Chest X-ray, PA view. Patient: 43 years old, sex F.
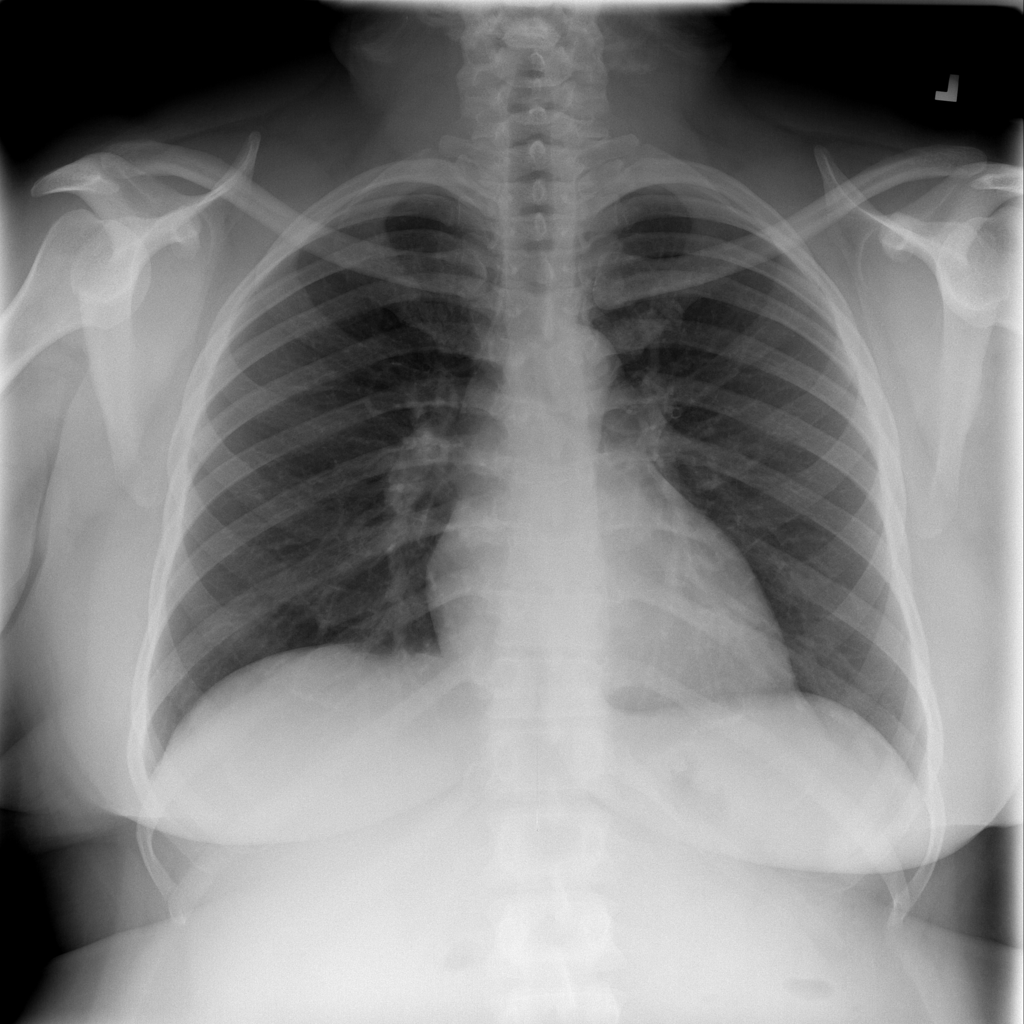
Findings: No Finding